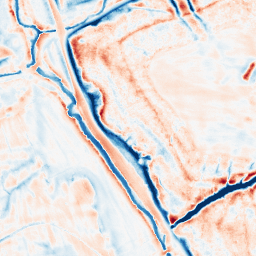
Category: edge_preserving
Decomposition family: bilateral
Decomposition parameters: d: 21
sigma_color: 150
sigma_space: 75
Upsampling method: quadratic
Upsampling parameters: scale: 8
Upsampling scale: 8